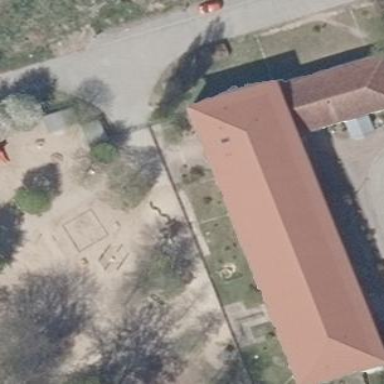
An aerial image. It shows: Kindergarten building.